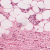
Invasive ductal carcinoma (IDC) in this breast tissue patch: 1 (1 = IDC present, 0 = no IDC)